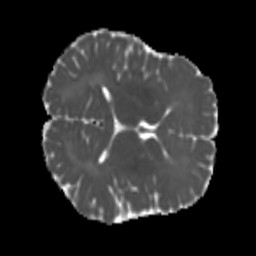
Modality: MD
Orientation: axial
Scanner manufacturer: siemens
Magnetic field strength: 3 T
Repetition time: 4 s
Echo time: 0.0594 s